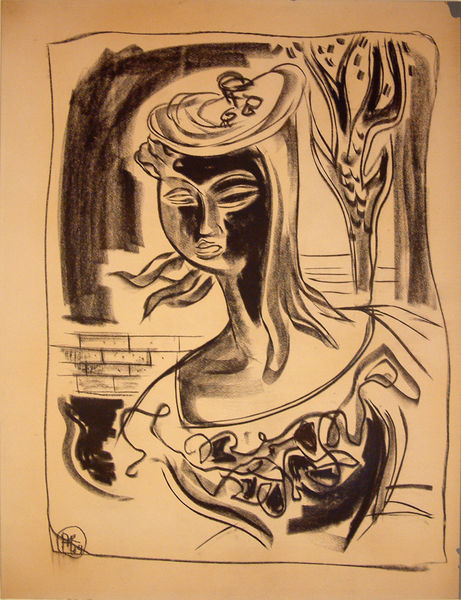
Titel: Portrait of a Woman, Portrait of a Woman
Künstler: Arkadii Krinitskii
Standort: Amherst (Massachusetts, USA)
Institution: Mead Art Museum, Amherst College
Schlagwörter: portrait